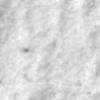
Label: no_change